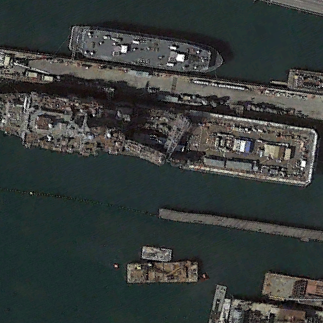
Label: combat